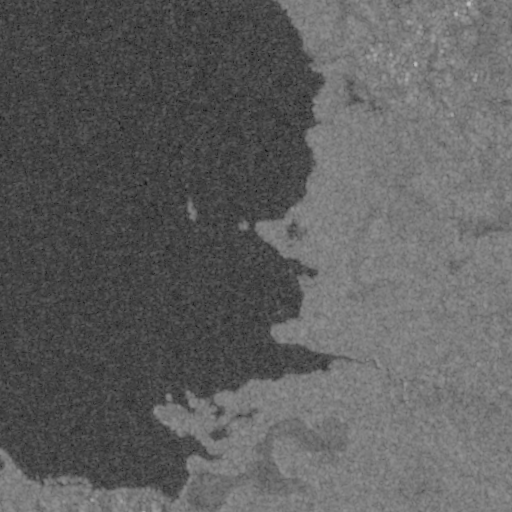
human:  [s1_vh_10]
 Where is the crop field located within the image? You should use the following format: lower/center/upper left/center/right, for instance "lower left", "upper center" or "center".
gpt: The crop field is located in the upper right of the image.
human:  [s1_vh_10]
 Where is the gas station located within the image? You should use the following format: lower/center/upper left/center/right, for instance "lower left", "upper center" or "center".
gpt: The gas station is located in the upper right of the image.
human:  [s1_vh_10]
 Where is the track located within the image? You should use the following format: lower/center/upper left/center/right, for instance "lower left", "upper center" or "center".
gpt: The track is located in the upper right of the image.
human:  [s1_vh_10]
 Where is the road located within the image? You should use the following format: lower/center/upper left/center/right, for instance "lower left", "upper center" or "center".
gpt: There is no road in the image.

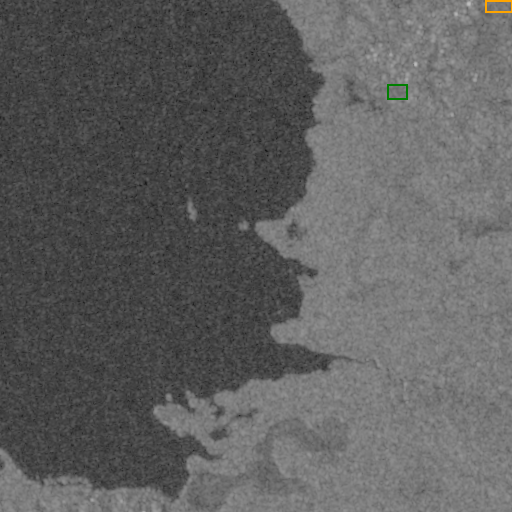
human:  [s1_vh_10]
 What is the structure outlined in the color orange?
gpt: The structure outlined in orange is a crop field.
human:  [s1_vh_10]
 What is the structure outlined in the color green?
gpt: The structure outlined in green is a park.
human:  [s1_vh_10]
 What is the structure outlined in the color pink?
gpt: There is no pink outline.